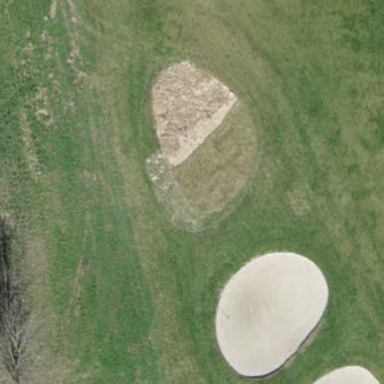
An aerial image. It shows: Sand bunker on golf course.